Question: I'm using 'drawImage()'. This is my code. 'imDiv' holds an inline svg.
'''
var c =document.getElementById( 'cvs' );
var ctx =c.getContext( '2d' );
var img =document.getElementById( 'imDiv' );
ctx.drawImage( img, 0, 0 ); //TypeMismatchError
'''
I'm getting a 'TypeMismatchError' error. What might be the reason and How can I fix this?

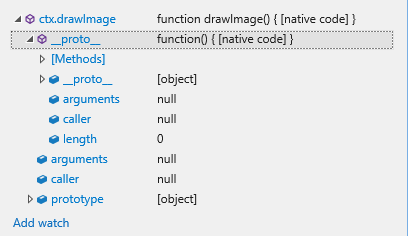
Answer: You must convert the SVG to an image first, then draw the image to canvas.
There are some things you need to take into consideration:
- - - 'foreignObject'
# Here is one way of doing this:
'''
// Inline SVG:
var svg = document.querySelector('svg').outerHTML, // make sure SVG tags are included
canvas = document.querySelector('canvas'), // target canvas
ctx = canvas.getContext('2d');
// convert to image (see function below)
// converting to image is an asynchronous process, so we need a callback
svgToImage(svg, function(img) {
// HERE you could insert the image to DOM:
// var myElement = document.getElementById(elementID);
// myElement.appendChild(img);
// set canvas size = image
canvas.width = img.width;
canvas.height = img.height;
// draw SVG-image to canvas
ctx.drawImage(img, 0, 0);
});
// this will convert an inline SVG to a DATA-URI
function svgToImage(svg, callback) {
var url = "data:image/svg+xml;charset=utf-8," + encodeURIComponent(svg),
img = new Image;
// handle image loading, when done invoke callback
img.onload = function() {
callback(this);
};
img.src = url;
}
'''
'''
<svg xmlns="http://www.w3.org/2000/svg" width="100" height="100">
<linearGradient id="gradient">
<stop offset="0%" stop-color="#00f" />
<stop offset="100%" stop-color="#f70" />
</linearGradient>
<rect fill="url(#gradient)" x="0" y="0" width="100%" height="100%" />
</svg>
<br>
<canvas></canvas><br>
'''